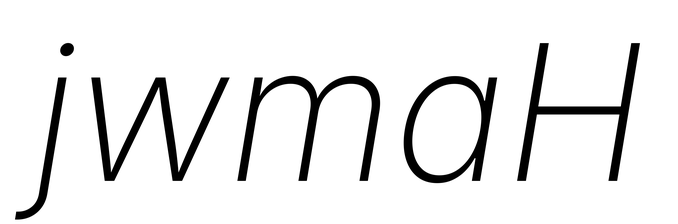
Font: Inter-Italic_ExtraLight_Italic